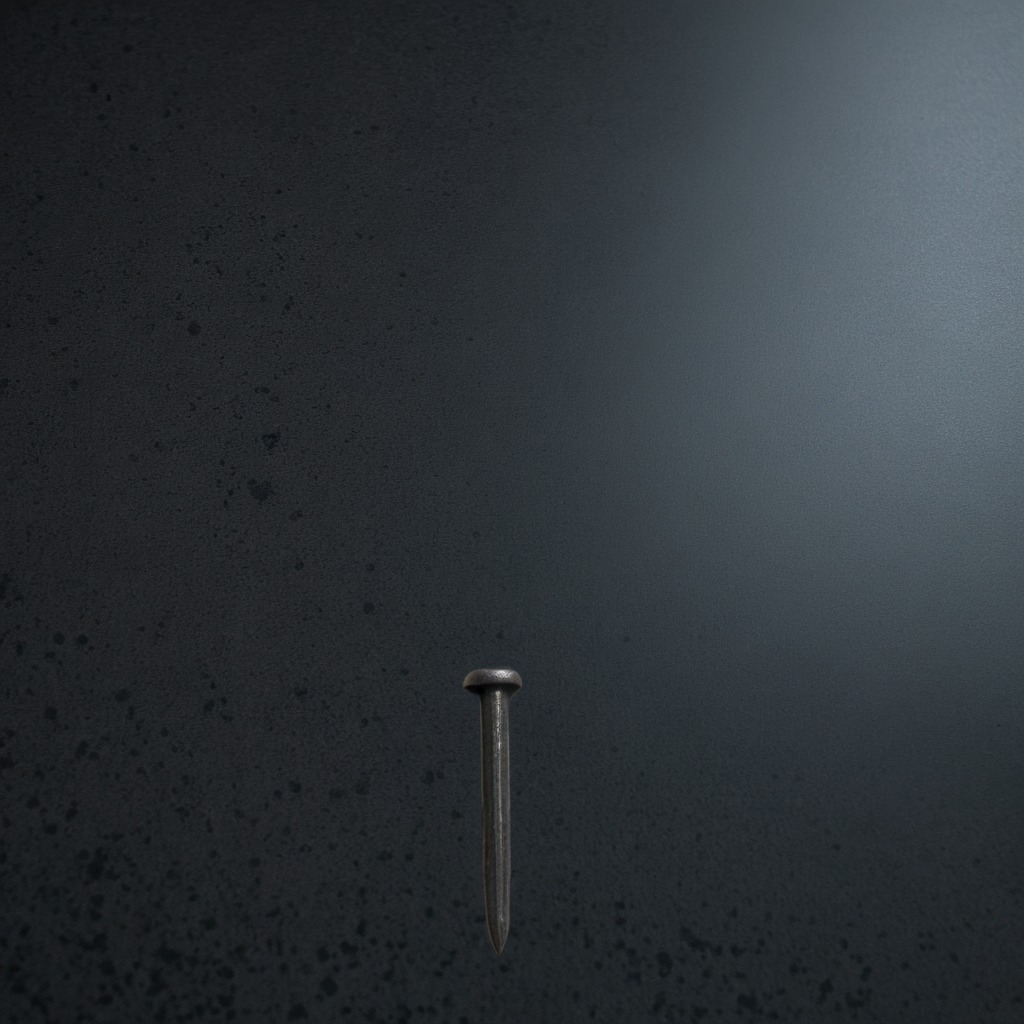
An iron nail is lying on a clean granite table inside a workshop at night dim ambient light soft shadows worn but